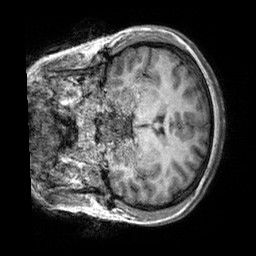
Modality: T1w
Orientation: coronal
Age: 21
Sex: female
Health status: healthy
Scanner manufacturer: siemens
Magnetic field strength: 3 T
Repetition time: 2.3 s
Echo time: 0.00303 s